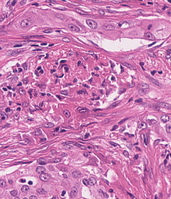
Tumor epithelial tissue: yes
Tumor-associated stroma tissue: yes
Normal tissue: no